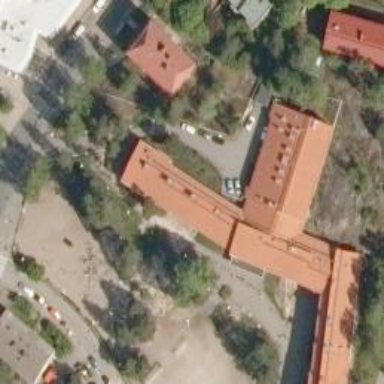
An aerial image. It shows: Kindergarten.